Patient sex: F
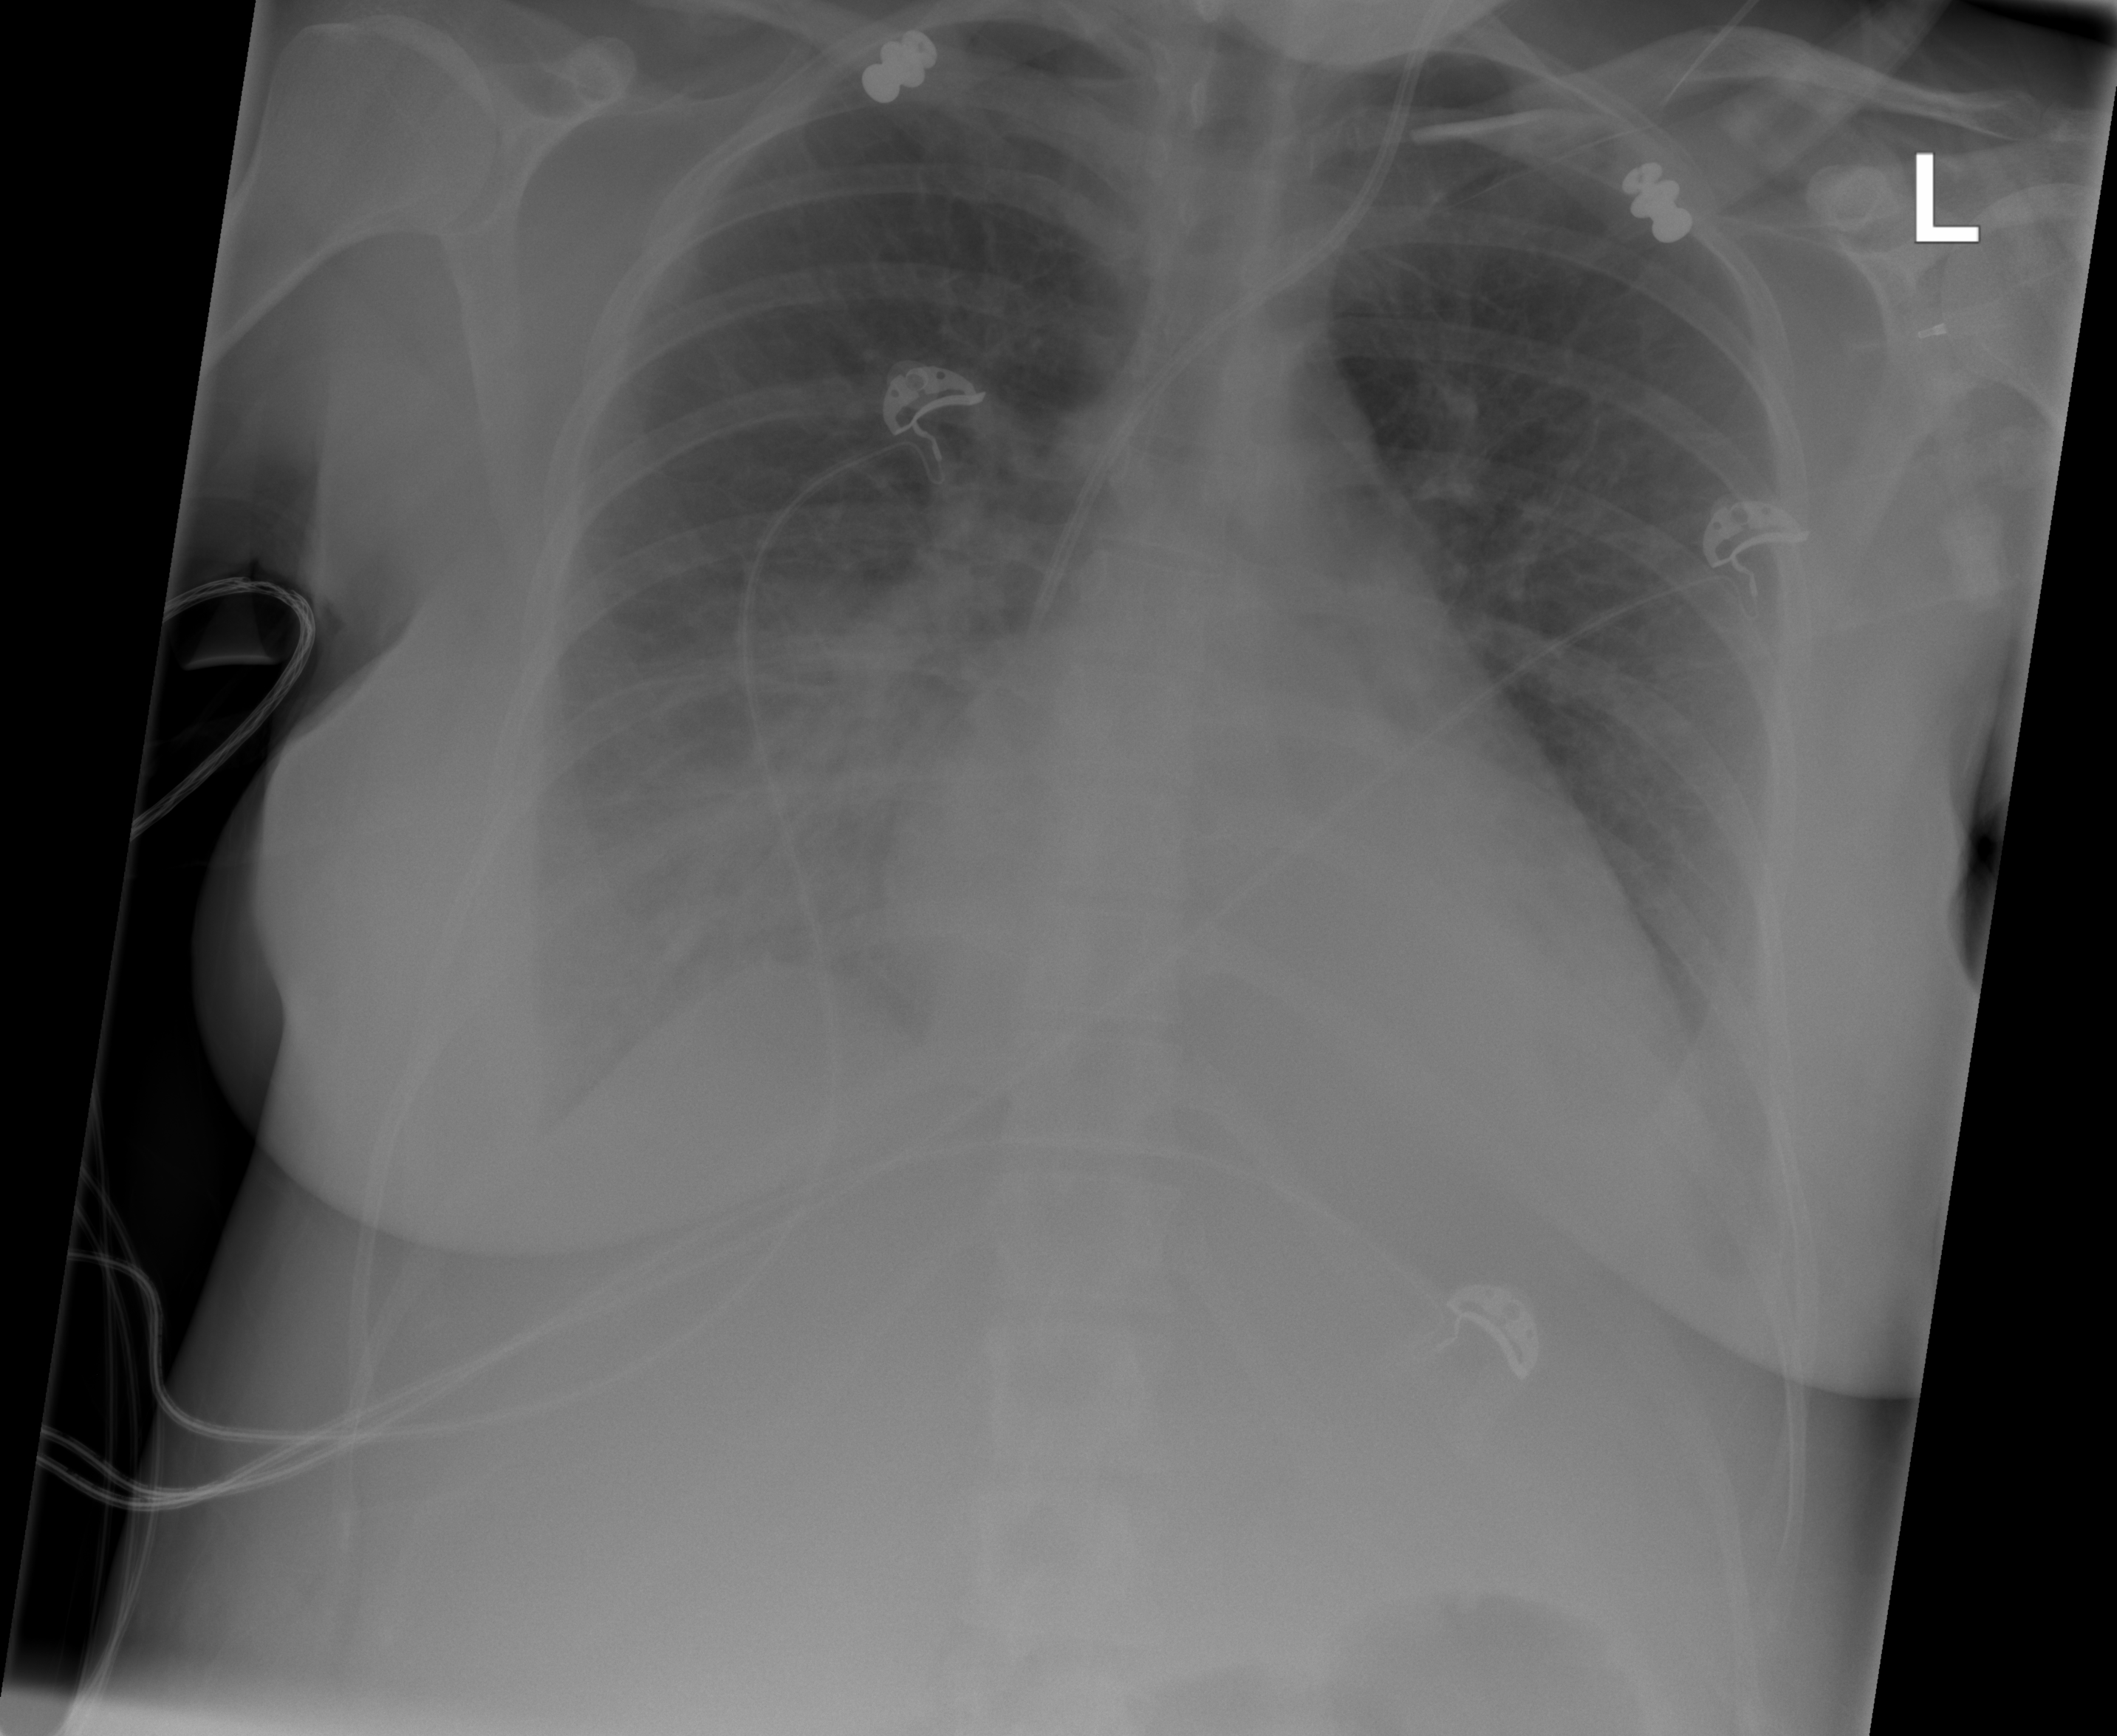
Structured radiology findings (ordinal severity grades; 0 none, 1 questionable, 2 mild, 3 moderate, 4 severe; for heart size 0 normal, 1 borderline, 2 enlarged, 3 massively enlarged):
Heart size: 2
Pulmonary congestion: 3
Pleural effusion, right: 2
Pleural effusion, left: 2
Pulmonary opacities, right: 3
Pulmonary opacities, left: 0
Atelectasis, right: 2
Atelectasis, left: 0